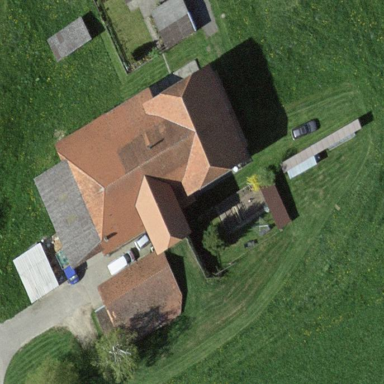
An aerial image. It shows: Farmyard area.